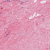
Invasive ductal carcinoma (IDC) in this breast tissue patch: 0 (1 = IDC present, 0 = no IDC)